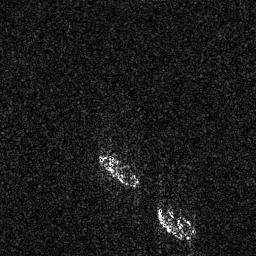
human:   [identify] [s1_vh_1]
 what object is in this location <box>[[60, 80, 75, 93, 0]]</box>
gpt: <ref>1 medium ship at the bottom</ref>

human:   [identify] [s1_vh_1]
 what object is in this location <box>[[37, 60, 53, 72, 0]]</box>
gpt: <ref>1 medium ship at the center</ref>